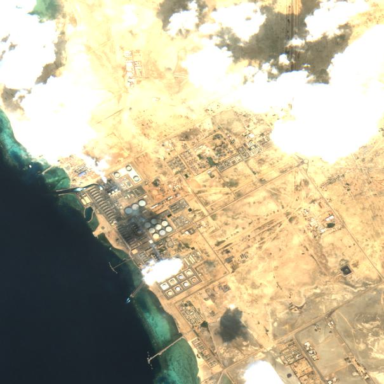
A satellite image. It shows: Desalination plant that is man-made.